Question: after learning a little of Servlets, I tried to make a simple student information system.
The 'index.html' code is
'''
<html>
<body bgcolor="AliceBlue">
<h1 style="text-align: center">Student Information System</h1>
<form method="get" action="MIS">
First Name <input type="text" name="FName"/><br><br>
Last Name <input type="text" name="LName"/><br><br>
ID <input type="number" name="ID"/><br><br>
Age <input type="number" name="Age"><br><br>
<input type="submit" name="Insert" value="Insert">
<input type="submit" name="Delete" value="Delete">
<input type="submit" name="Update" value="Update">
</form>
</body>
</html>
'''
Here, I'm using three buttons insert,update and delete to perform the respective operations on database.
This is the 'MIS.java' code
'''
/*
* To change this license header, choose License Headers in Project Properties.
* To change this template file, choose Tools | Templates
* and open the template in the editor.
*/
import java.io.IOException;
import java.io.PrintWriter;
import java.sql.Connection;
import java.sql.DriverManager;
import java.sql.PreparedStatement;
import java.sql.SQLException;
import javax.servlet.ServletException;
import javax.servlet.annotation.WebServlet;
import javax.servlet.http.HttpServlet;
import javax.servlet.http.HttpServletRequest;
import javax.servlet.http.HttpServletResponse;
/**
*
* @author Gaurav
*/
@WebServlet(urlPatterns = {"/MIS"})
public class MIS extends HttpServlet {
/**
* Processes requests for both HTTP <code>GET</code> and <code>POST</code>
* methods.
*
* @param request servlet request
* @param response servlet response
* @throws ServletException if a servlet-specific error occurs
* @throws IOException if an I/O error occurs
*/
protected void processRequest(HttpServletRequest request, HttpServletResponse response)
throws ServletException, IOException {
response.setContentType("text/html;charset=UTF-8");
try (PrintWriter out = response.getWriter()) {
/* TODO output your page here. You may use following sample code. */
out.println("<!DOCTYPE html>");
out.println("<html>");
out.println("<head>");
out.println("<title>Servlet MIS</title>");
out.println("</head>");
out.println("<body>");
out.println("<h1>Servlet MIS at " + request.getContextPath() + "</h1>");
out.println("</body>");
out.println("</html>");
}
}
// <editor-fold defaultstate="collapsed" desc="HttpServlet methods. Click on the + sign on the left to edit the code.">
/**
* Handles the HTTP <code>GET</code> method.
*
* @param request servlet request
* @param response servlet response
* @throws ServletException if a servlet-specific error occurs
* @throws IOException if an I/O error occurs
*/
@Override
protected void doGet(HttpServletRequest request, HttpServletResponse response)
throws ServletException, IOException {
response.setContentType("text/html");
PrintWriter pr = response.getWriter();
try
{
Class.forName("net.ucanaccess.jdbc.UcanaccessDriver");
Connection con=DriverManager.getConnection("jdbc:ucanaccess://F://Subjects//WT Netbeans//WT P5//src//studentmis.accdb","","");
String FirstName = request.getParameter("FName");
String LastName = request.getParameter("LName");
String Insert = request.getParameter("Insert");
String Update = request.getParameter("Update");
String Delete = request.getParameter("Delete");
int ID = Integer.parseInt(request.getParameter("ID"));
int Age = Integer.parseInt(request.getParameter("Age"));
String SqlInsert="INSERT INTO student_info(Firstname,Lastname,ID,Age)VALUES(?,?,?,?)";
String SqlUpdate="UPDATE student_info SET Lastname=? ID=? Age=? WHERE Firstname=?";
String SqlDelete="DELETE FROM student_info WHERE Firstname=?";
if(Insert!=null)
{
PreparedStatement InsertStatement = con.prepareStatement(SqlInsert);
InsertStatement.setString(1,FirstName);
InsertStatement.setString(2,LastName);
InsertStatement.setInt(3,ID);
InsertStatement.setInt(4,Age);
int RowsInserted = InsertStatement.executeUpdate();
if(RowsInserted > 0)
pr.println("New User Added Successfully");
}
else if(Update!=null)
{
PreparedStatement UpdateStatement = con.prepareStatement(SqlUpdate);
UpdateStatement.setString(1,FirstName);
UpdateStatement.setString(2,LastName);
UpdateStatement.setInt(3,ID);
UpdateStatement.setInt(4,Age);
int RowsUpdated = UpdateStatement.executeUpdate();
if(RowsUpdated > 0)
pr.println("User Updated Successfully");
}
else if(Delete!=null)
{
PreparedStatement DeleteStatement = con.prepareStatement(SqlDelete);
DeleteStatement.setString(1,FirstName);
int RowsDeleted = DeleteStatement.executeUpdate();
if(RowsDeleted > 0)
pr.println("User Updated Successfully");
}
}
catch (ClassNotFoundException | SQLException ex)
{
pr.println(ex);
}
//processRequest(request, response);
}
/**
* Handles the HTTP <code>POST</code> method.
*
* @param request servlet request
* @param response servlet response
* @throws ServletException if a servlet-specific error occurs
* @throws IOException if an I/O error occurs
*/
@Override
protected void doPost(HttpServletRequest request, HttpServletResponse response)
throws ServletException, IOException {
processRequest(request, response);
}
/**
* Returns a short description of the servlet.
*
* @return a String containing servlet description
*/
@Override
public String getServletInfo() {
return "Short description";
}// </editor-fold>
'''
}
After running the project,
If I press the insert button (after entering info) it gives error
'''
net.ucanaccess.jdbc.UcanaccessSQLException: UCAExc:::4.0.1 user lacks privilege or object not found: FIRSTNAME
'''
If I press the delete button (after entering info) it gives error
'''
net.ucanaccess.jdbc.UcanaccessSQLException: UCAExc:::4.0.1 user lacks privilege or object not found: FIRSTNAME
'''
If I press the update button (after entering info) it gives error
'''
net.ucanaccess.jdbc.UcanaccessSQLException: UCAExc:::4.0.1 user lacks privilege or object not found: LASTNAME
'''
This is what my MS Access database 'studentmis.accdb' contains :

Please help me find the problem in this code. If it's database authentication problem, then I assure that I didn't create a username and password for this database.
Also, I assure that I have imported all the necessary '.jar' files for using Ucanaccess driver.
Ok now the other errors are resolved. Now I'm getting this 'errornet.ucanaccess.jdbc.UcanaccessSQLException: UCAExc:::4.0.1 unexpected token: ID' when i try to click the update button. Modified 'MIS.java'
'''
/*
* To change this license header, choose License Headers in Project Properties.
* To change this template file, choose Tools | Templates
* and open the template in the editor.
*/
import java.io.IOException;
import java.io.PrintWriter;
import java.sql.Connection;
import java.sql.DriverManager;
import java.sql.PreparedStatement;
import java.sql.SQLException;
import javax.servlet.ServletException;
import javax.servlet.annotation.WebServlet;
import javax.servlet.http.HttpServlet;
import javax.servlet.http.HttpServletRequest;
import javax.servlet.http.HttpServletResponse;
/**
*
* @author Gaurav
*/
@WebServlet(urlPatterns = {"/MIS"})
public class MIS extends HttpServlet {
/**
* Processes requests for both HTTP <code>GET</code> and <code>POST</code>
* methods.
*
* @param request servlet request
* @param response servlet response
* @throws ServletException if a servlet-specific error occurs
* @throws IOException if an I/O error occurs
*/
protected void processRequest(HttpServletRequest request, HttpServletResponse response)
throws ServletException, IOException {
response.setContentType("text/html;charset=UTF-8");
try (PrintWriter out = response.getWriter()) {
/* TODO output your page here. You may use following sample code. */
out.println("<!DOCTYPE html>");
out.println("<html>");
out.println("<head>");
out.println("<title>Servlet MIS</title>");
out.println("</head>");
out.println("<body>");
out.println("<h1>Servlet MIS at " + request.getContextPath() + "</h1>");
out.println("</body>");
out.println("</html>");
}
}
// <editor-fold defaultstate="collapsed" desc="HttpServlet methods. Click on the + sign on the left to edit the code.">
/**
* Handles the HTTP <code>GET</code> method.
*
* @param request servlet request
* @param response servlet response
* @throws ServletException if a servlet-specific error occurs
* @throws IOException if an I/O error occurs
*/
@Override
protected void doGet(HttpServletRequest request, HttpServletResponse response)
throws ServletException, IOException {
response.setContentType("text/html");
PrintWriter pr = response.getWriter();
try
{
Class.forName("net.ucanaccess.jdbc.UcanaccessDriver");
Connection con=DriverManager.getConnection("jdbc:ucanaccess://F://Subjects//WT Netbeans//WT P5//src//studentmis.accdb");
String FirstName = request.getParameter("FName");
String LastName = request.getParameter("LName");
String Insert = request.getParameter("Insert");
String Update = request.getParameter("Update");
String Delete = request.getParameter("Delete");
int ID = Integer.parseInt(request.getParameter("ID"));
int Age = Integer.parseInt(request.getParameter("Age"));
String SqlInsert="INSERT INTO student_info(Firstname,Lastname,ID,Age)VALUES(?,?,?,?)";
String SqlUpdate="UPDATE student_info SET Lastname=? ID=? Age=? WHERE Firstname=?";
String SqlDelete="DELETE FROM student_info WHERE Firstname=?";
if(Insert!=null)
{
PreparedStatement InsertStatement = con.prepareStatement(SqlInsert);
InsertStatement.setString(1,FirstName);
InsertStatement.setString(2,LastName);
InsertStatement.setInt(3,ID);
InsertStatement.setInt(4,Age);
int RowsInserted = InsertStatement.executeUpdate();
if(RowsInserted > 0)
pr.println("New User Added Successfully");
}
else if(Update!=null)
{
PreparedStatement UpdateStatement = con.prepareStatement(SqlUpdate);
UpdateStatement.setString(1, LastName);
UpdateStatement.setInt(2,ID);
UpdateStatement.setInt(3,Age);
UpdateStatement.setString(4,FirstName);
int RowsUpdated = UpdateStatement.executeUpdate();
if(RowsUpdated > 0)
pr.println("User Updated Successfully");
}
else if(Delete!=null)
{
PreparedStatement DeleteStatement = con.prepareStatement(SqlDelete);
DeleteStatement.setString(1,FirstName);
int RowsDeleted = DeleteStatement.executeUpdate();
if(RowsDeleted > 0)
pr.println("User Deleted Successfully");
}
}
catch (ClassNotFoundException | SQLException ex)
{
pr.println(ex);
}
//processRequest(request, response);
}
/**
* Handles the HTTP <code>POST</code> method.
*
* @param request servlet request
* @param response servlet response
* @throws ServletException if a servlet-specific error occurs
* @throws IOException if an I/O error occurs
*/
@Override
protected void doPost(HttpServletRequest request, HttpServletResponse response)
throws ServletException, IOException {
processRequest(request, response);
}
/**
* Returns a short description of the servlet.
*
* @return a String containing servlet description
*/
@Override
public String getServletInfo() {
return "Short description";
}// </editor-fold>
}
'''
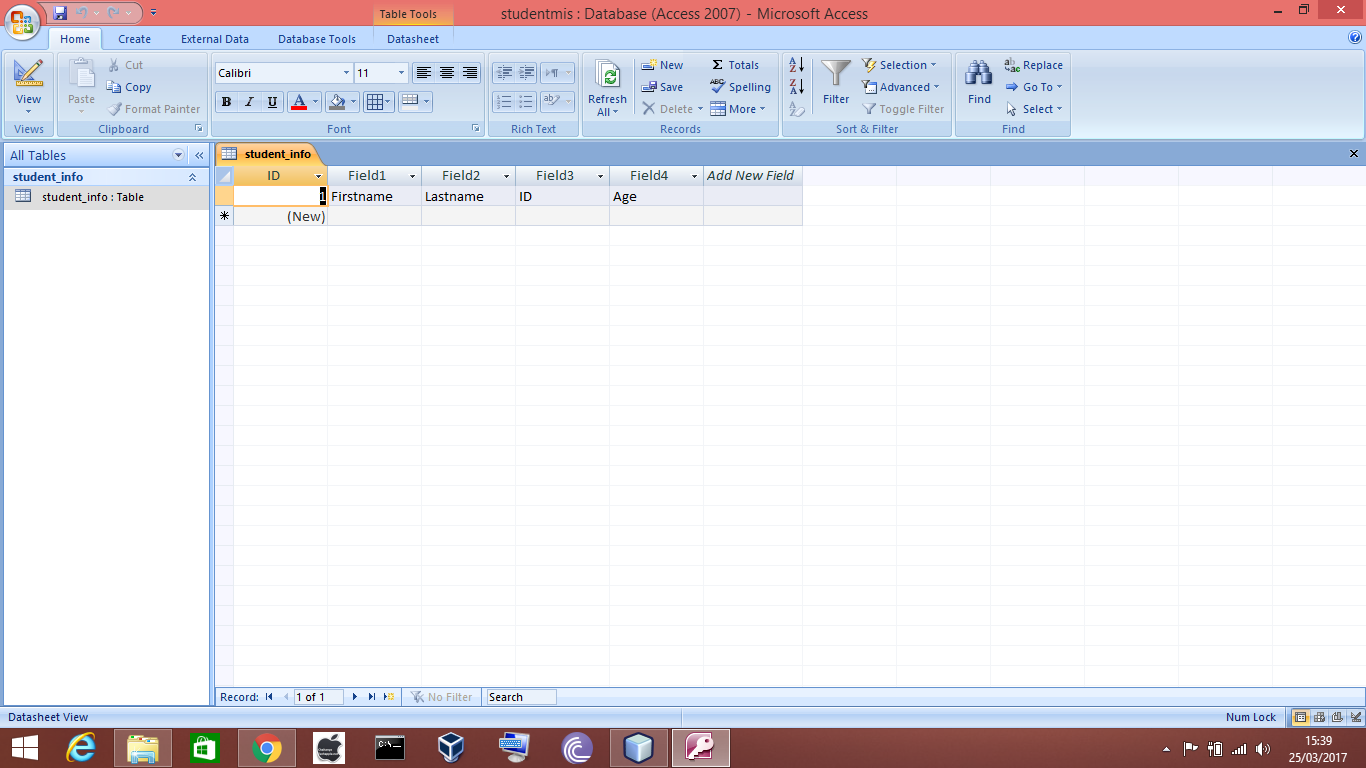
Answer: You get this error because the names of your fields are not correct, the name of your fields are :
'''
| Field1 | Field1 | Field3 | Field4 |
'''
and not :
'''
| Firstname | Lastname | ID | Age |
'''
In fact 'Firstname, Lastname, ID, Age' is values and not names of your columns, so correct the name of your fields and every thing will be ok.
<URL>
---
> net.ucanaccess.jdbc.UcanaccessSQLException: UCAExc:::4.0.1 unexpected
token: ID
This is logic because you set your attributes in the wrong position :
'''
UPDATE student_info SET Lastname=? ID=? Age=? WHERE Firstname=?
//--------------------------1----^--2-^--3--^----------4------^
UpdateStatement.setString(1,FirstName);//<<-----this should be Lastname
UpdateStatement.setString(2,LastName);//<<-----this should be ID
UpdateStatement.setInt(3,ID);//<<-----this should be Age
UpdateStatement.setInt(4,Age);//<<-----this should be Firstname
'''
So instead use this :
'''
UpdateStatement.setString(1, LastName);
UpdateStatement.setInt(2, ID);
UpdateStatement.setInt(3, Age);
UpdateStatement.setString(4, FirstName);
'''
---
Don't name your variables with Upper Letter in beggining 'UpdateStatement'
You miss the comma between yor fields, the correct syntax for UPDATE is :
'''
UPDATE table_name
SET column1 = value1, column2 = value2, ...
WHERE condition;
'''
So in your query :
'''
UPDATE student_info SET Lastname=? ID=? Age=? WHERE Firstname=?
//--------------------------------^----^--miss comma
'''
Instead use:
'''
UPDATE student_info SET Lastname=?, ID=?, Age=? WHERE Firstname=?
'''